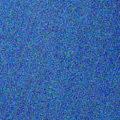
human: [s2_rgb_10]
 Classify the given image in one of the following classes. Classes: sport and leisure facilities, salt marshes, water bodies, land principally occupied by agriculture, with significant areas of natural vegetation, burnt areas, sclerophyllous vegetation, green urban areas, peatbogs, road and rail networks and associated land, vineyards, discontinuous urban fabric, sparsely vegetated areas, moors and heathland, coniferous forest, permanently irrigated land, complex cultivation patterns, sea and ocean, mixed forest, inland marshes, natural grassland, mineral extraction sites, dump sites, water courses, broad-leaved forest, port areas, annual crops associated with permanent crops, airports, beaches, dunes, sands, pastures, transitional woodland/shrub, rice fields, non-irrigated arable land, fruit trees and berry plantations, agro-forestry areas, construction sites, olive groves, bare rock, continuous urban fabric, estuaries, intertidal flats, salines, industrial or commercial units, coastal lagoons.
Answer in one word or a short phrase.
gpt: water bodies